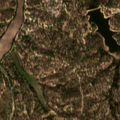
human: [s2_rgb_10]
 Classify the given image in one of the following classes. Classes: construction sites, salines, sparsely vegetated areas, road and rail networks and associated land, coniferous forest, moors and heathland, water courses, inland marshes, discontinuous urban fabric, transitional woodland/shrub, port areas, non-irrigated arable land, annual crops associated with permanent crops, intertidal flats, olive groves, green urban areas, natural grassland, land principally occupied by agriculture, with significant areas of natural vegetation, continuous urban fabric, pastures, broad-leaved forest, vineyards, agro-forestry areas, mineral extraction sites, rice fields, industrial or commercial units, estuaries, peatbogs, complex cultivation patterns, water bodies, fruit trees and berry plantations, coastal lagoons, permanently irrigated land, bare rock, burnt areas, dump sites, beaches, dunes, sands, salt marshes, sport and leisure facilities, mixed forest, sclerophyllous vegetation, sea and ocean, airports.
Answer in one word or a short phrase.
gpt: broad-leaved forest, mixed forest